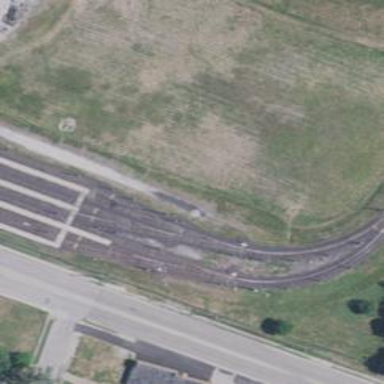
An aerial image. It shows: Light rail service yard with electrified contact lines.